Interaction volume radius: 5 \u00c5
Interaction volume height: 30 \u00c5
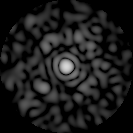
Disorder parameter: 0.8419